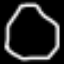
Label: octagon